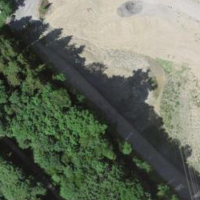
EUNIS habitat code: 56
Species observed at this site:
Sambucus racemosa